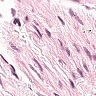
Metastatic tissue present: no